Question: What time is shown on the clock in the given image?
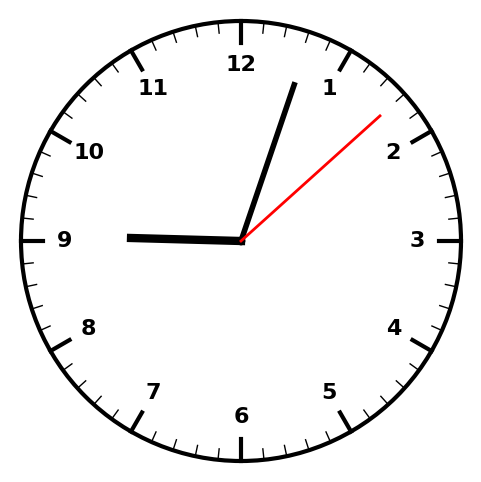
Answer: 09:03:08